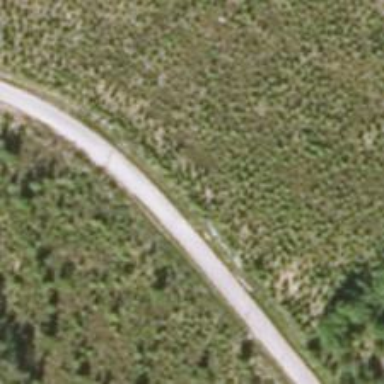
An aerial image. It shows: Tertiary road.